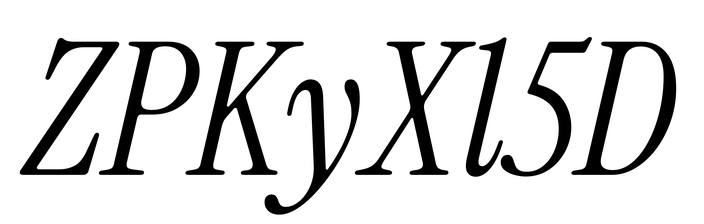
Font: InstrumentSerif-Italic